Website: walmart
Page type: address-validator
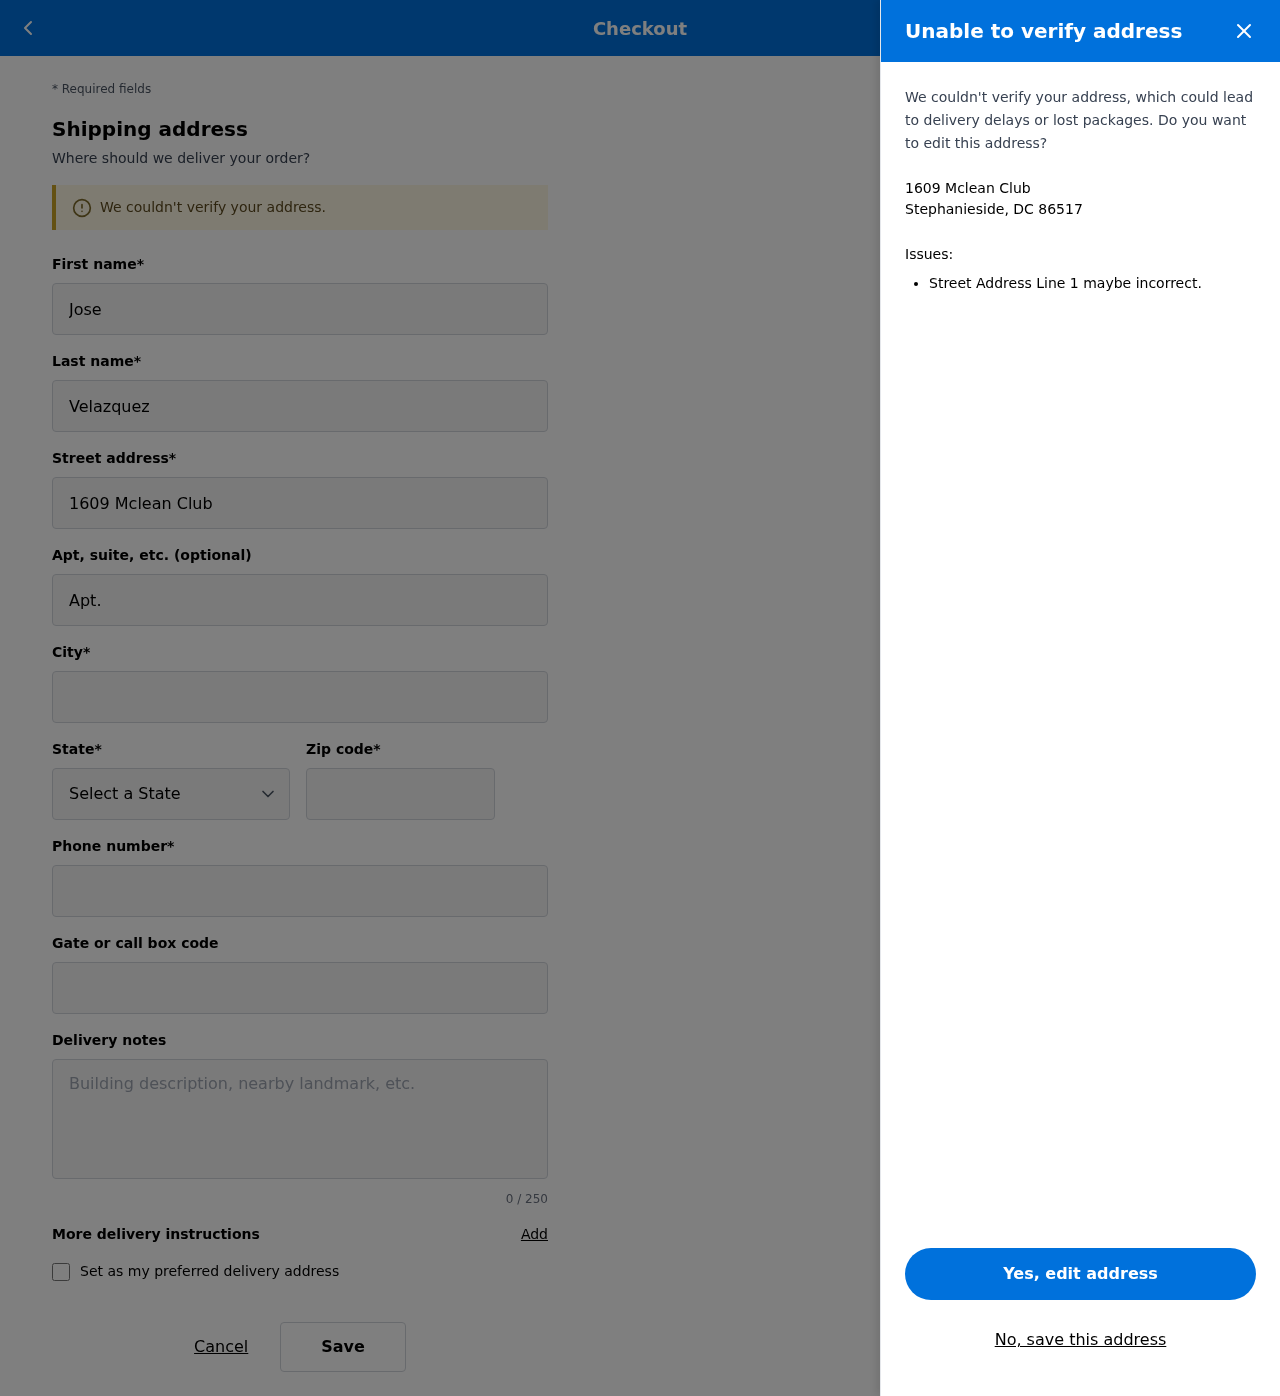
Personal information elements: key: PII_CITY_STATE_ZIP
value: Stephanieside, DC 86517
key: PII_STATE_ABBR
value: DC
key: PII_STREET
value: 1609 Mclean Club
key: PII_FIRSTNAME
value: Jose
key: PII_LASTNAME
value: Velazquez
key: PII_STREET2
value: Apt. 745
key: PII_CITY
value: Stephanieside
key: PII_POSTCODE
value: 86517
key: PII_PHONE
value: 4502099721
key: PII_SECURITY_CODE
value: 619